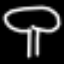
Label: mushroom